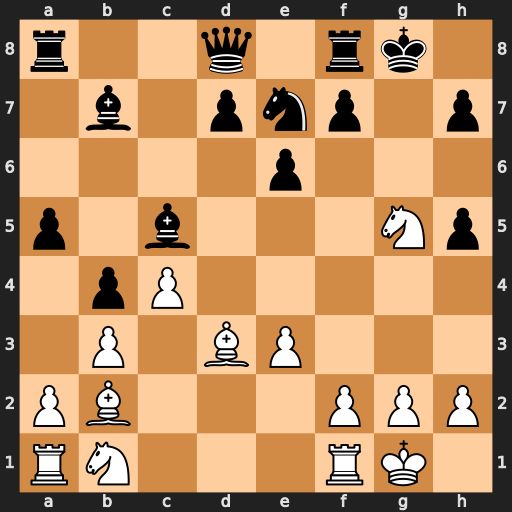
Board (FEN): r2q1rk1/1b1pnp1p/4p3/p1b3Np/1pP5/1P1BP3/PB3PPP/RN3RK1
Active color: w
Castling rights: -
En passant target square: -
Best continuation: Bxh7#